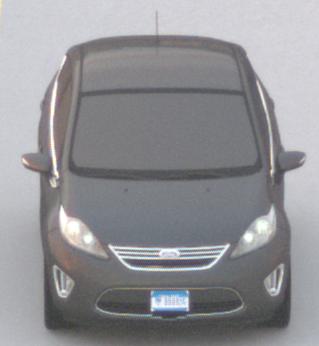
Make: Ford
Model: Fiesta
Detailed model: ’09 Sedan (seventh series)
Model produced from: 2010
Model produced until: 2017
Doors: 4
Color: gray
Road condition: dry road
Daytime: sunrise or sunset
Contrast: medium contrast